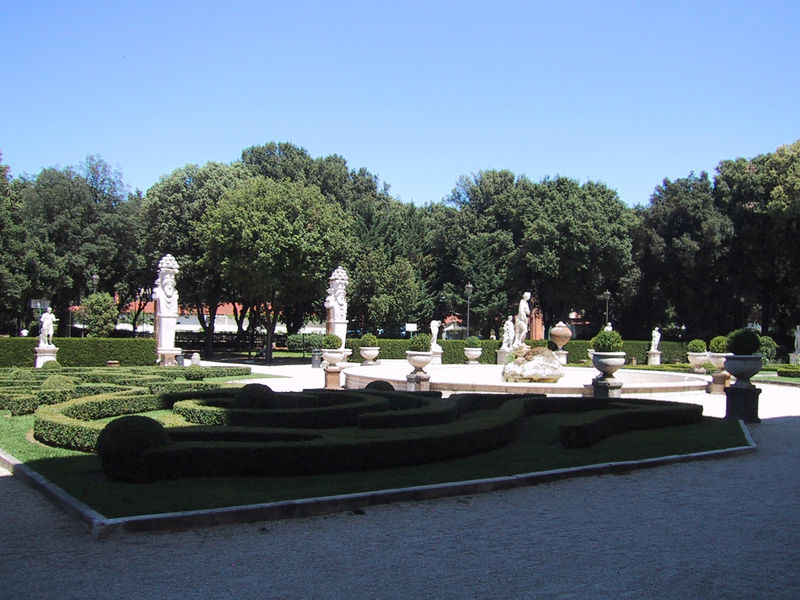
Titel: Rom, Villa Borghese
Standort: Rom, Villa Borghese (EU - I - Latium)
Schlagwörter: blau, himmel, schatten, bäume, grün, laternen, licht, gras, park, parkanlage, rasen, schloss, wiese, gesicht, sonne, wege, klassizismus, brunnen, rund, runf, garten, skulptur, kübel, farbe, hecke, wolkenlos, bank, figuren, kies, symmetrie, foto, fotografie, symmetrisch, skulpturen, statuen, buchs, einfassung, mamor, versailles, gartenanlage, hecken, angelegt, rabatten, schlossgarten, land art